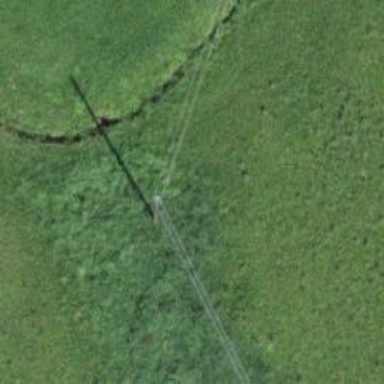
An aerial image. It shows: Minor power line.